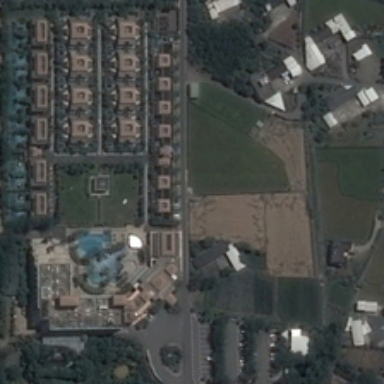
Some buildings and many green trees are in a resort .